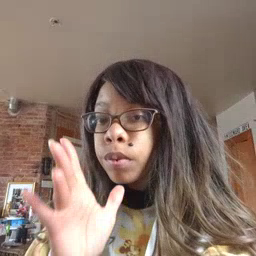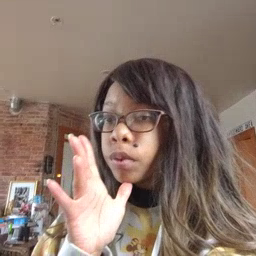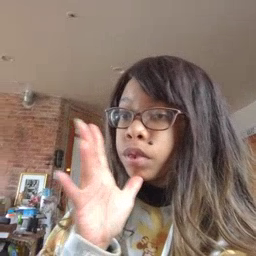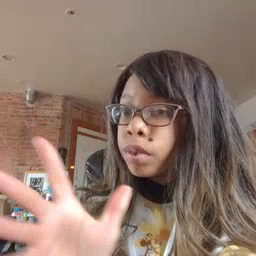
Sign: grandma